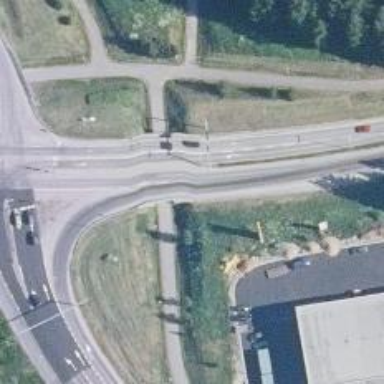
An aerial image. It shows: Trunk link road with asphalt surface.